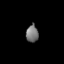
Tissue: lung
Cell type: T cells
Senescence score: 0.1884
Nuclear area (px): 206
Mean DAPI intensity: 118.277